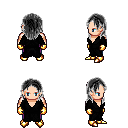
a pixel art fantasy rpg character, male body template, human, light skin, gray robe, magenta pants, gray long hairstyle, gold gloves, gold boots, four views (front, back, left, right), 2x2 character sprite sheet, small pixel art, hard edges, no anti-aliasing